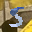
Label: 5